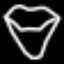
Label: diamond